Question: What is the reading of the measurement in the image?
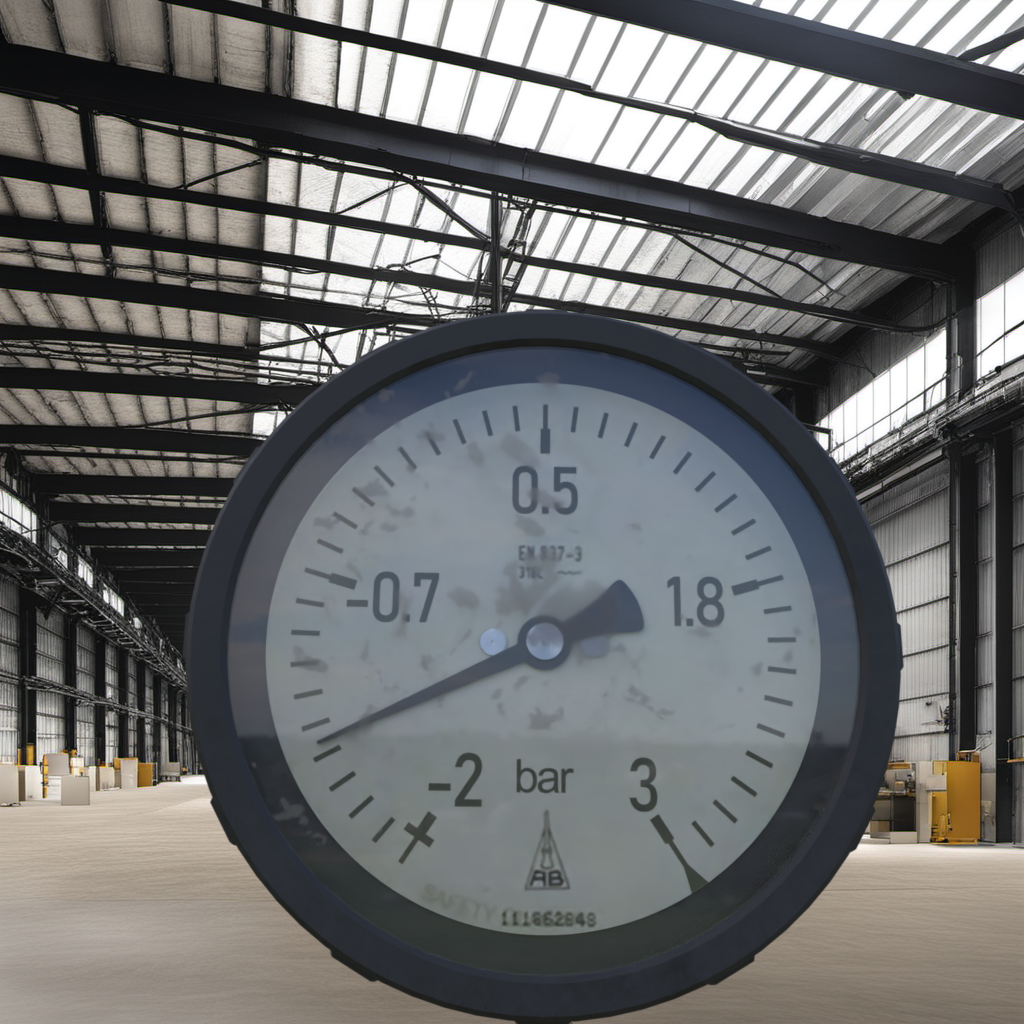
Answer: The result is -1.5
Question: What is the reading range of this measurement?
Answer: The range is from -2 to 3
Question: What is the minimum and maximum reading range of the measurement in the image?
Answer: The minimum value is -2 and the maximum value is 3